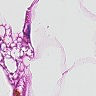
Metastatic tissue present: no